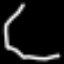
Label: octagon